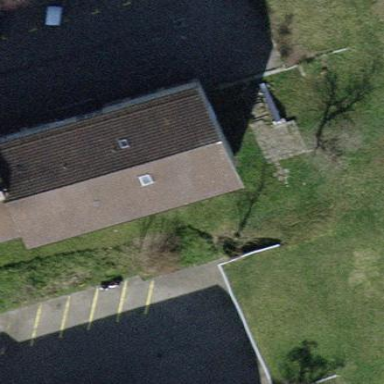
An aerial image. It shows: Gabled roof apartments building.